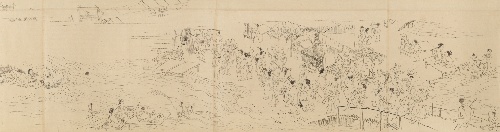
Artist: Maruyama Ōkyo 円山応挙
Artist bio: Japanese, 1733–1795
Date: late 1770s–early 1780s
Object type: Handscroll
Classification: Paintings
Medium: Handscroll; ink on paper
Culture: Japan
Period: Edo period (1615–1868)
Dimensions: Image: 15 1/2 in. × 18 ft. 2 7/16 in. (39.4 × 554.8 cm)
Department: Asian Art
Credit line: Mary Griggs Burke Collection, Gift of the Mary and Jackson Burke Foundation, 2015
Accession year: 2015
Repository: Metropolitan Museum of Art, New York, NY
Tags: Bridges|Crowd|Street Scene